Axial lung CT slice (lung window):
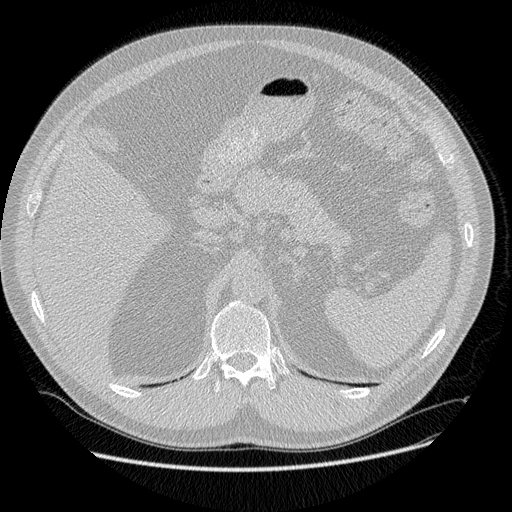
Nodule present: no